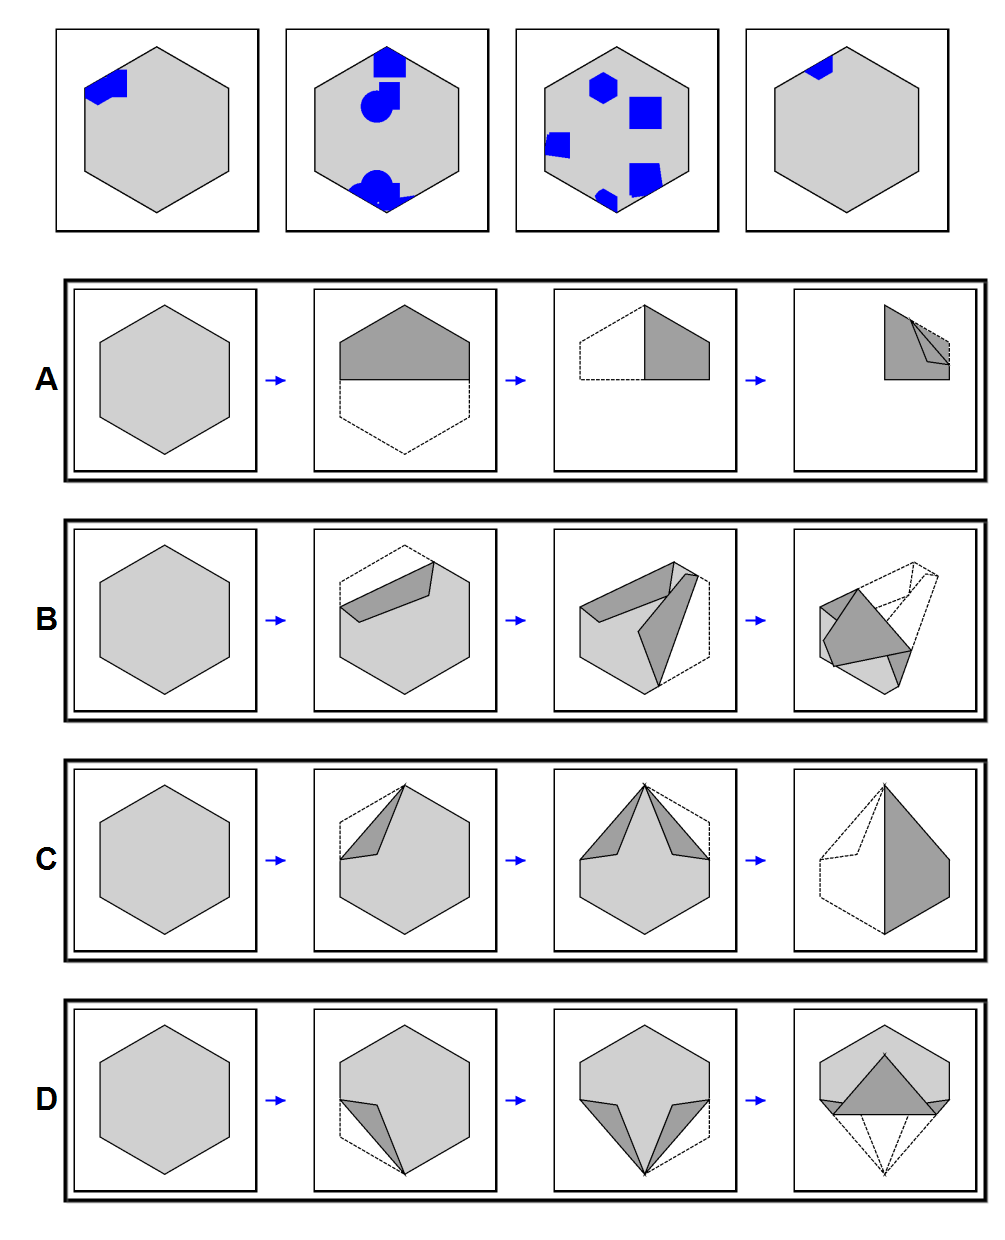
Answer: D